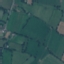
Label: Pasture